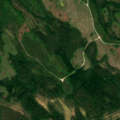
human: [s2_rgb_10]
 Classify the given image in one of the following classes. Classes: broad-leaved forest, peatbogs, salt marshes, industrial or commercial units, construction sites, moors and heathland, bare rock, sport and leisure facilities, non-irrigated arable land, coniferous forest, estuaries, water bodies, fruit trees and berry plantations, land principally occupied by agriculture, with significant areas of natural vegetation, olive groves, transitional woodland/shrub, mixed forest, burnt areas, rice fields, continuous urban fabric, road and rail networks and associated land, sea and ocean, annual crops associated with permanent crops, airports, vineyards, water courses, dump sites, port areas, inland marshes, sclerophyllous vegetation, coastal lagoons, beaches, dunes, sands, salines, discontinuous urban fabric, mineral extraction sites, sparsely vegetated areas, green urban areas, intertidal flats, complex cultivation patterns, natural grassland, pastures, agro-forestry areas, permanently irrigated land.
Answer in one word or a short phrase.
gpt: coniferous forest, mixed forest, transitional woodland/shrub